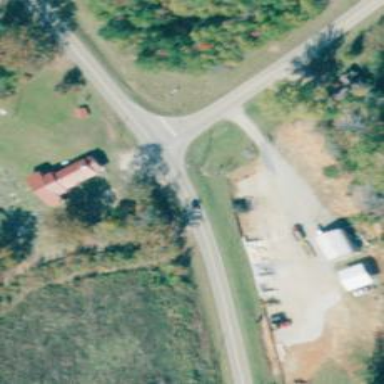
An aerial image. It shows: Stop road.